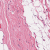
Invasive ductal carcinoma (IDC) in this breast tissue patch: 0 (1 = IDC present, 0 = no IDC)